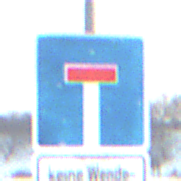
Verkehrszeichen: Sackgasse
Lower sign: HinweisGeaenderteVorfahrtVerkehrsfuehrungVerkehrsregelung3
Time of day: SunriseSunset
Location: Outdoor (Nature)
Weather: PartlyCloudy
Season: NotSpecified
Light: Natural